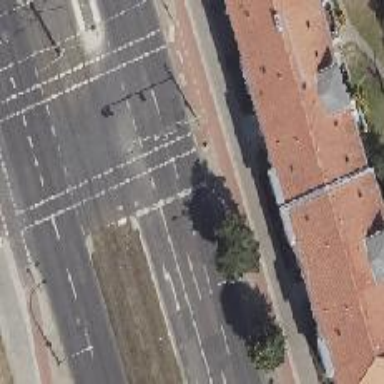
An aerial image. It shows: Secondary road with asphalt surface.